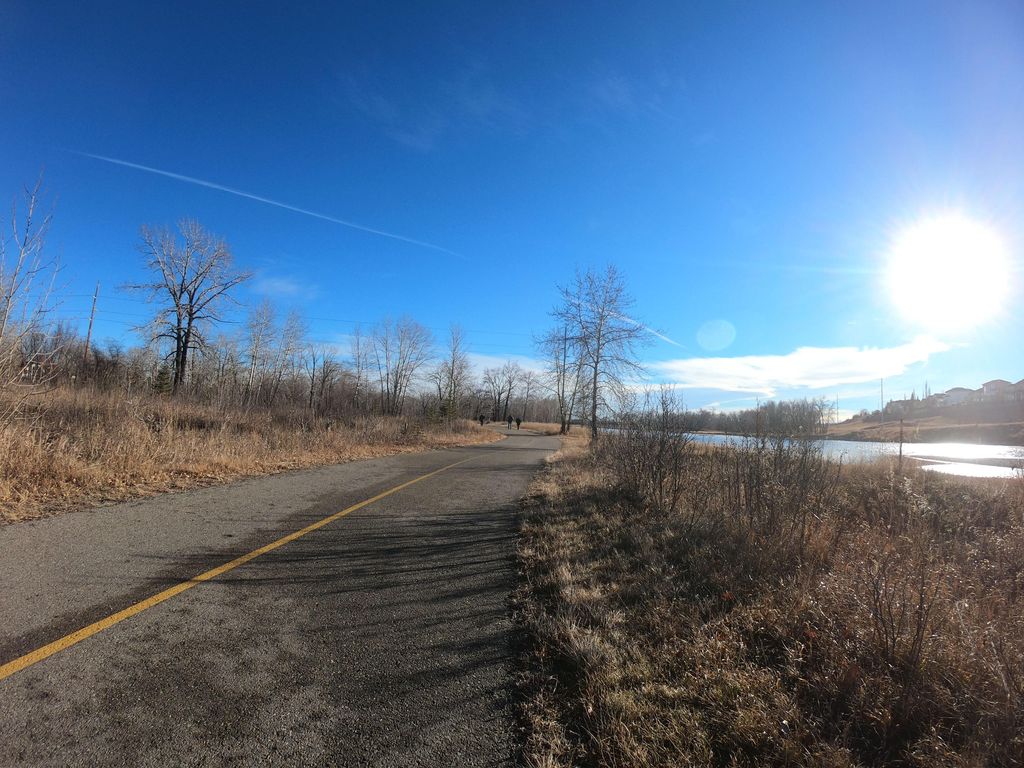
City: calgary